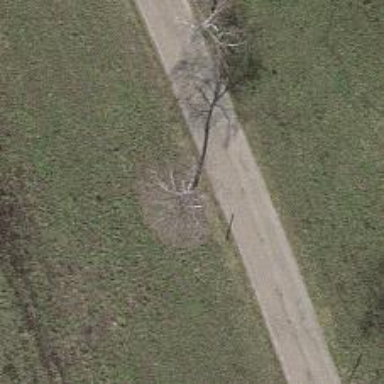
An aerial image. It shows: Broadleaved tree in natural setting.